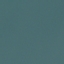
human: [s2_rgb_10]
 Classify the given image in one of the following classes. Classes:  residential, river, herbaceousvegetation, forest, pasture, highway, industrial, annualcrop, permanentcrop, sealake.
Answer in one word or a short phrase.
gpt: SeaLake